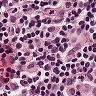
Metastatic tissue present: no